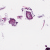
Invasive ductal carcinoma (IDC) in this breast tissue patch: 1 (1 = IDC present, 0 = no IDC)